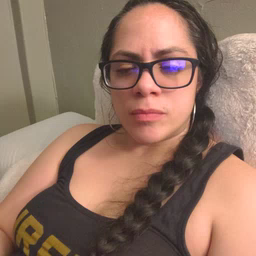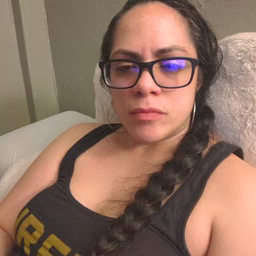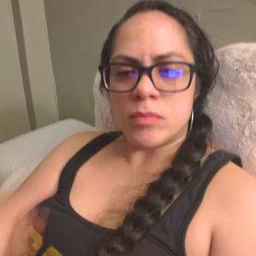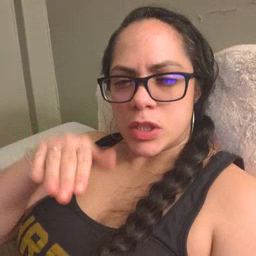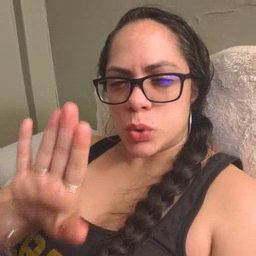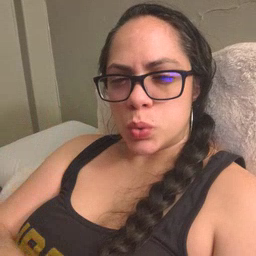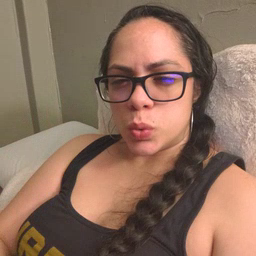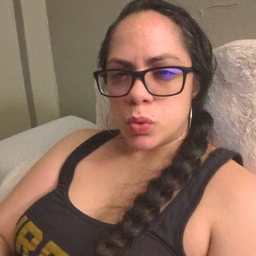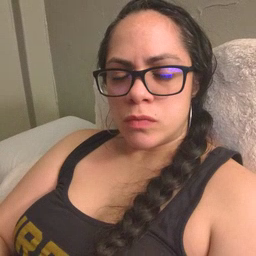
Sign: into